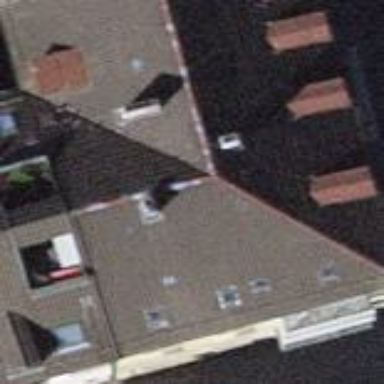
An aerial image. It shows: Apartment building with hipped roof.